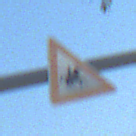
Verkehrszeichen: ReiterLinks
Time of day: SunriseSunset
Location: Outdoor (Suburban)
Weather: PartlyCloudy
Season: Winter
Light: Natural